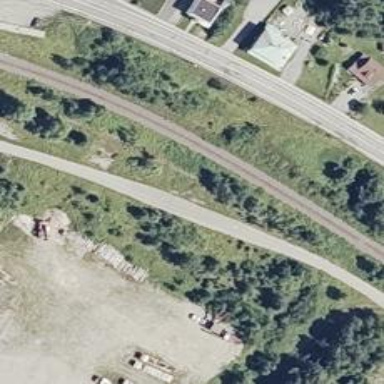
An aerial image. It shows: Railway line on embankment.